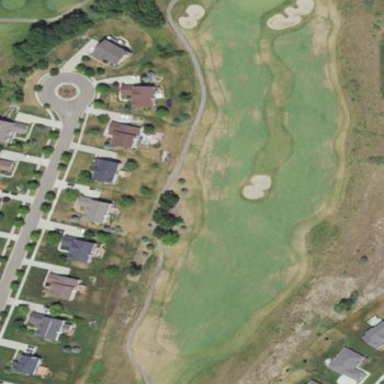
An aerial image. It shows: Area with grass used as rough in golf course.